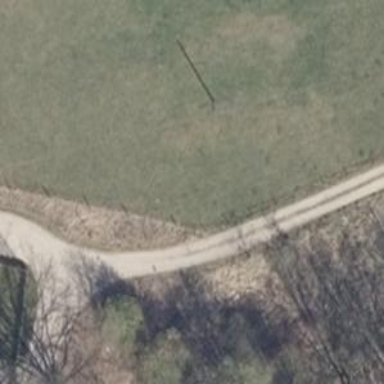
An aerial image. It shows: Gravel road in residential area.